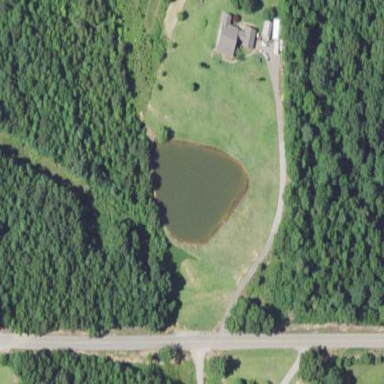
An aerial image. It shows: Pond with natural water.